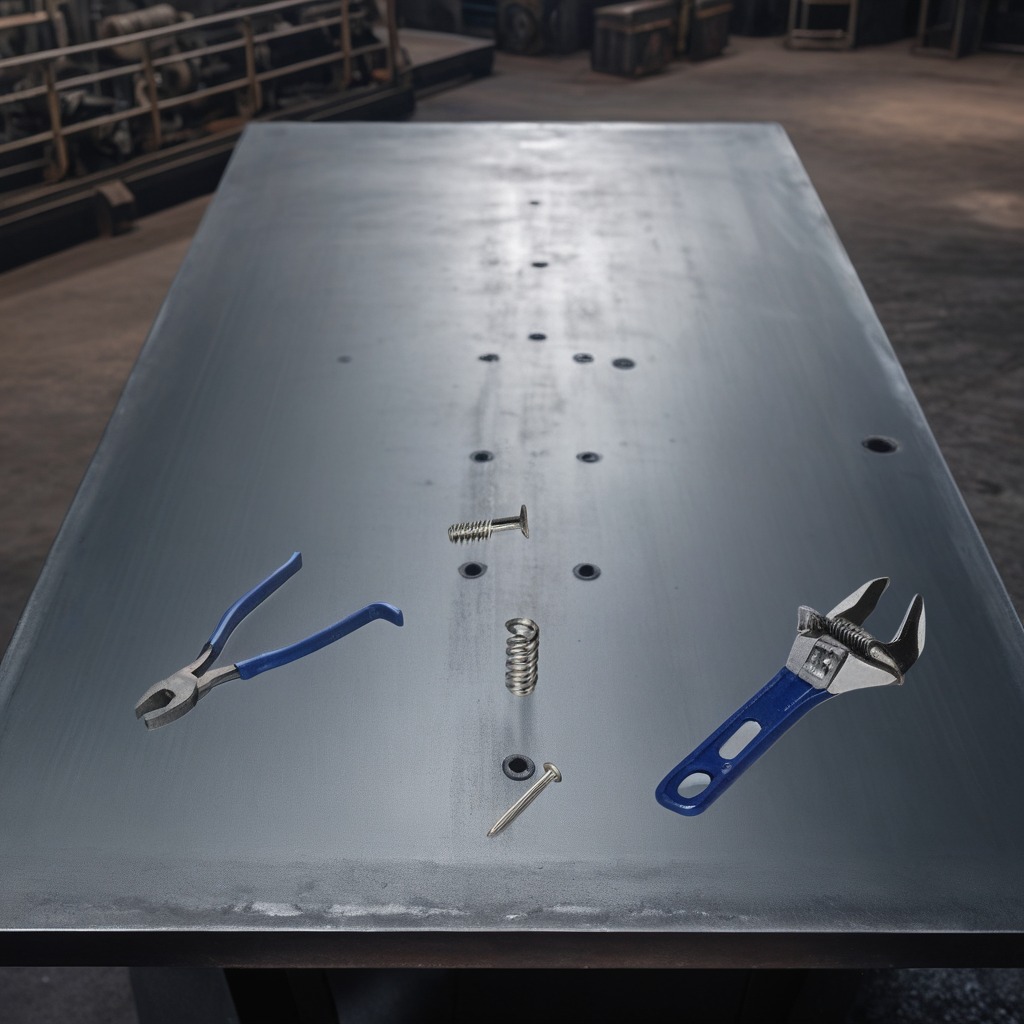
A metal machine screw, an iron nail, pliers, a coiled metal spring, and a wrench are lying on a cold steel table in a mining workshop.